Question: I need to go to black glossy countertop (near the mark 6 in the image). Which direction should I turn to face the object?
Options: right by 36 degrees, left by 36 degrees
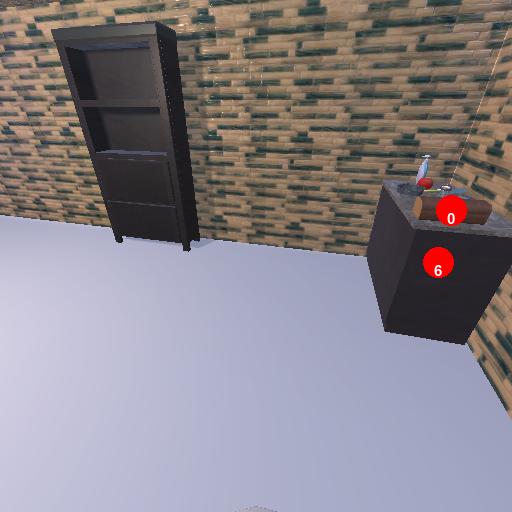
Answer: right by 36 degrees